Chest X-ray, PA view. Patient: 51 years old, sex F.
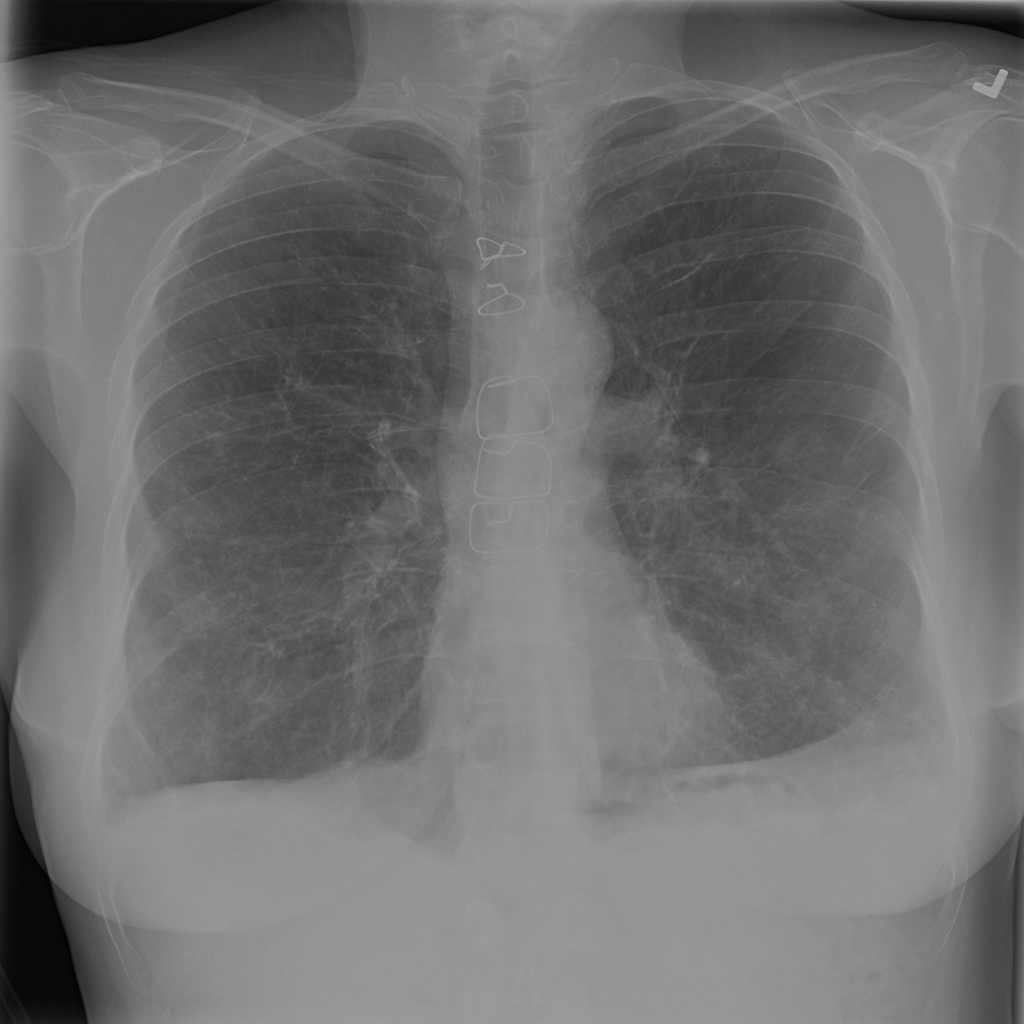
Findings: Fibrosis